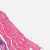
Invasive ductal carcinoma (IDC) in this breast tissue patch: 0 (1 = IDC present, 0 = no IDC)